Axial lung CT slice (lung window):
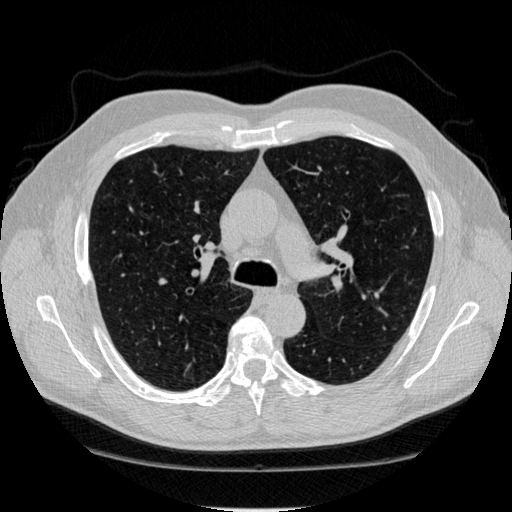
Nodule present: no